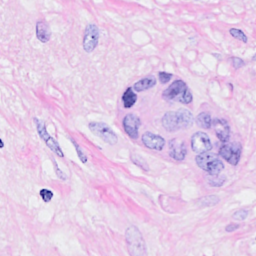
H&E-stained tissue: Breast